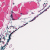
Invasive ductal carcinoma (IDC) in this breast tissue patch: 0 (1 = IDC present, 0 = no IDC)